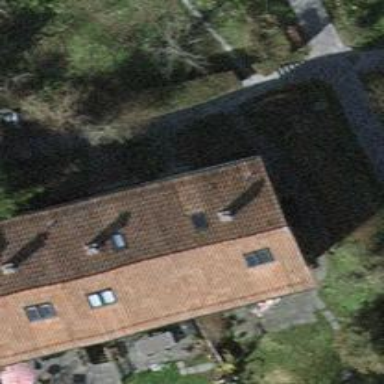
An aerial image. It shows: Simple and straightforward house.